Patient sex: M
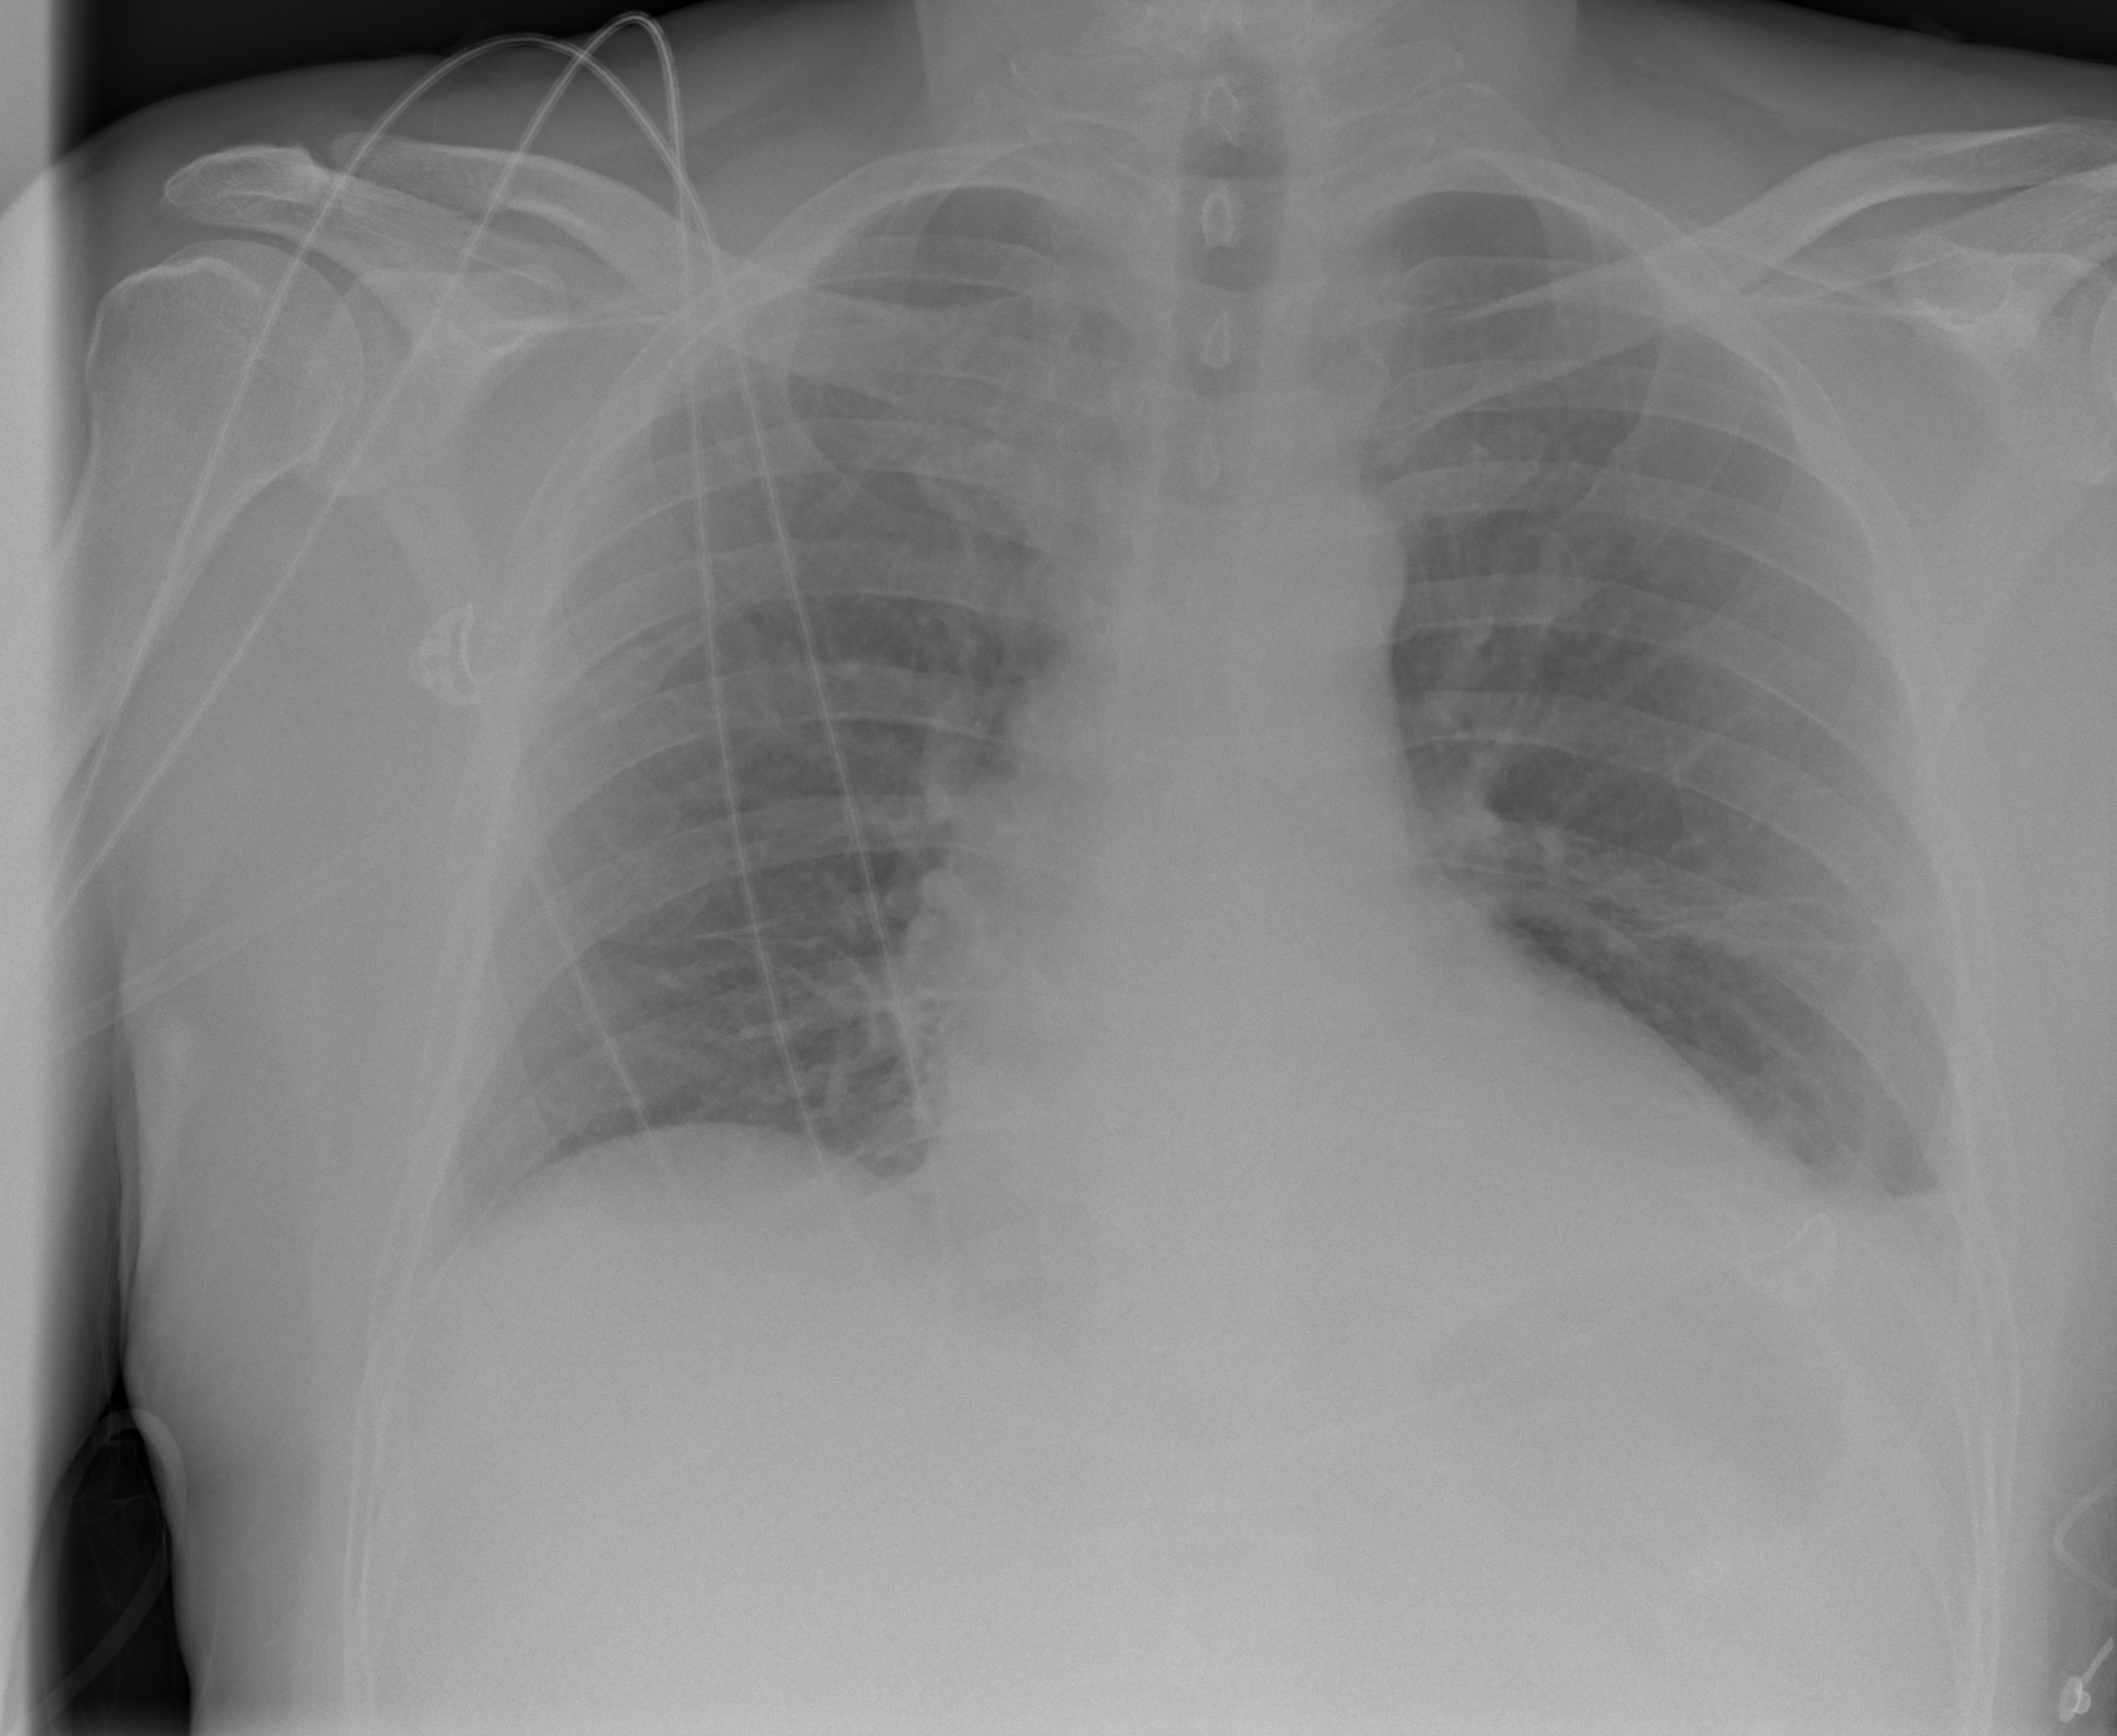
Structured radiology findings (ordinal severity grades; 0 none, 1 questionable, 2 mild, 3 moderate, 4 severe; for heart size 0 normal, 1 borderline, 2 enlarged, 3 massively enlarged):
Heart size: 2
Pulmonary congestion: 0
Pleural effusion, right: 2
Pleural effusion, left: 2
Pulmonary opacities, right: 0
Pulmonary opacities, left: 0
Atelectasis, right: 2
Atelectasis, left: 2